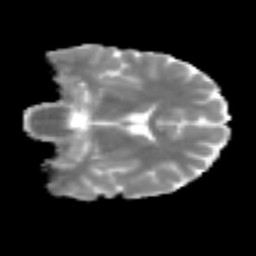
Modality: MD
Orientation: coronal
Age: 22
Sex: female
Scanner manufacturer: siemens
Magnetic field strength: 3 T
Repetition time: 2.3 s
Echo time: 0.085 s